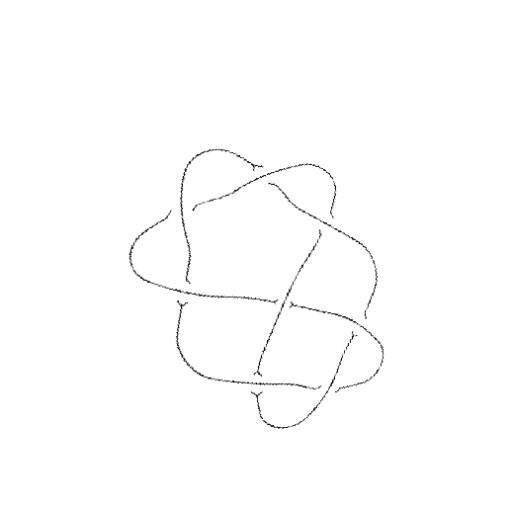
Crossing number: 8